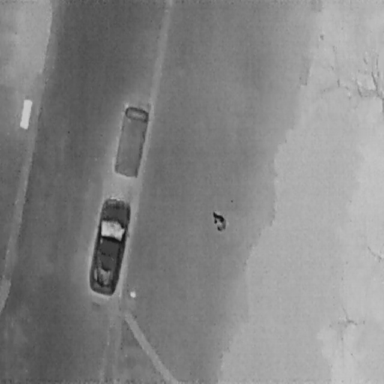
There are two Cars in the infrared image.